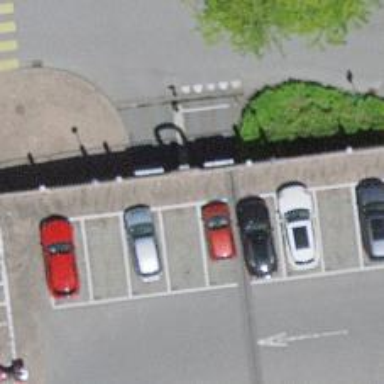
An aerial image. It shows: Asphalt parking lot.